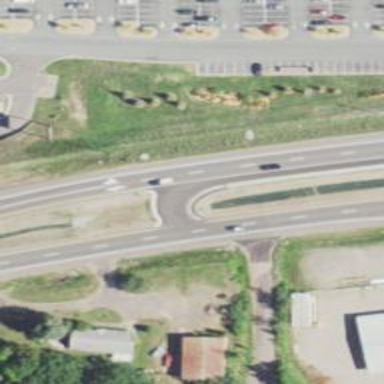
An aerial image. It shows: Trunk link highway.